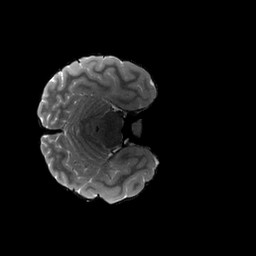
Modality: T2w
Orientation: axial
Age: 20
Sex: female
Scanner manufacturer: siemens
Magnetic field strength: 3 T
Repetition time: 3.2 s
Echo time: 0.564 s